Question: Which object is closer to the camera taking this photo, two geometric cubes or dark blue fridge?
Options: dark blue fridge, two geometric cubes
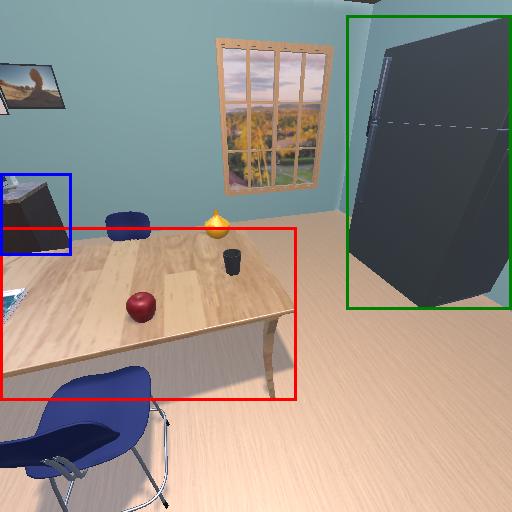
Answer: dark blue fridge